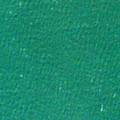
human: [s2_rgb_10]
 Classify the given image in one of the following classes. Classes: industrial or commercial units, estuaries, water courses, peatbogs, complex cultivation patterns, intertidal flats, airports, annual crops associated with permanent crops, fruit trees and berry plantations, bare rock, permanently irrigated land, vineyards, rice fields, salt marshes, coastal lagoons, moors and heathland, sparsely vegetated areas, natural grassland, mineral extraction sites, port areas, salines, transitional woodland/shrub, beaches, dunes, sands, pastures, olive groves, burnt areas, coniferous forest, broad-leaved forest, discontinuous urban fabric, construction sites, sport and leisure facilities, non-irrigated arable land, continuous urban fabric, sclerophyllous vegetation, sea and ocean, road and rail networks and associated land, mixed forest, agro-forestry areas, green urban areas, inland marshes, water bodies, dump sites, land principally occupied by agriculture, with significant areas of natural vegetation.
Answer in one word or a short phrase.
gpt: sea and ocean